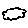
Label: cloud